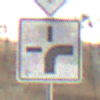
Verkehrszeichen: VerlaufVorfahrtsstrasse3
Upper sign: Vorfahrtsstrasse
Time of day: SunriseSunset
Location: Outdoor (RoadRail)
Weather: PartlyCloudy
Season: NotSpecified
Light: Natural